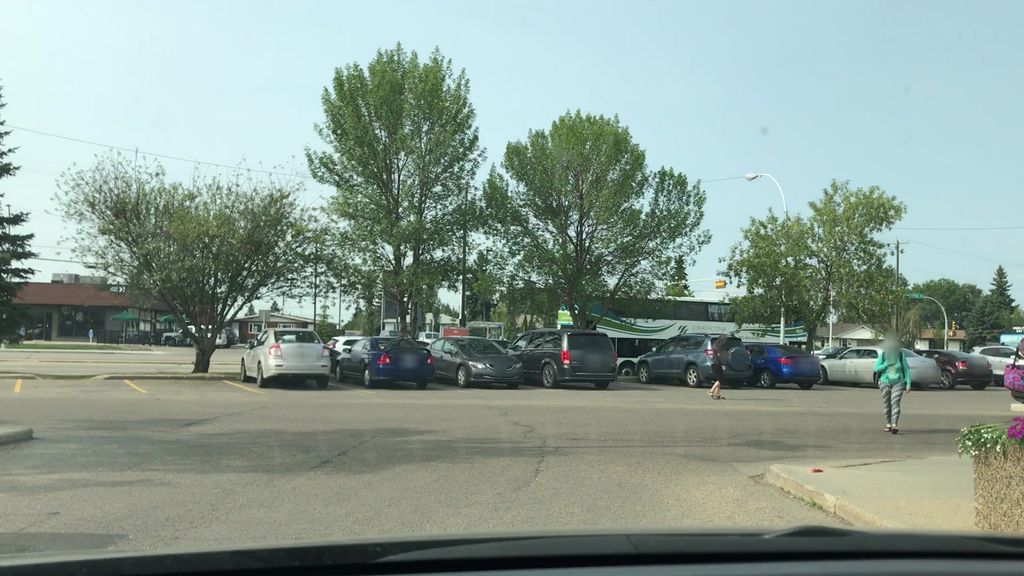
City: edmonton